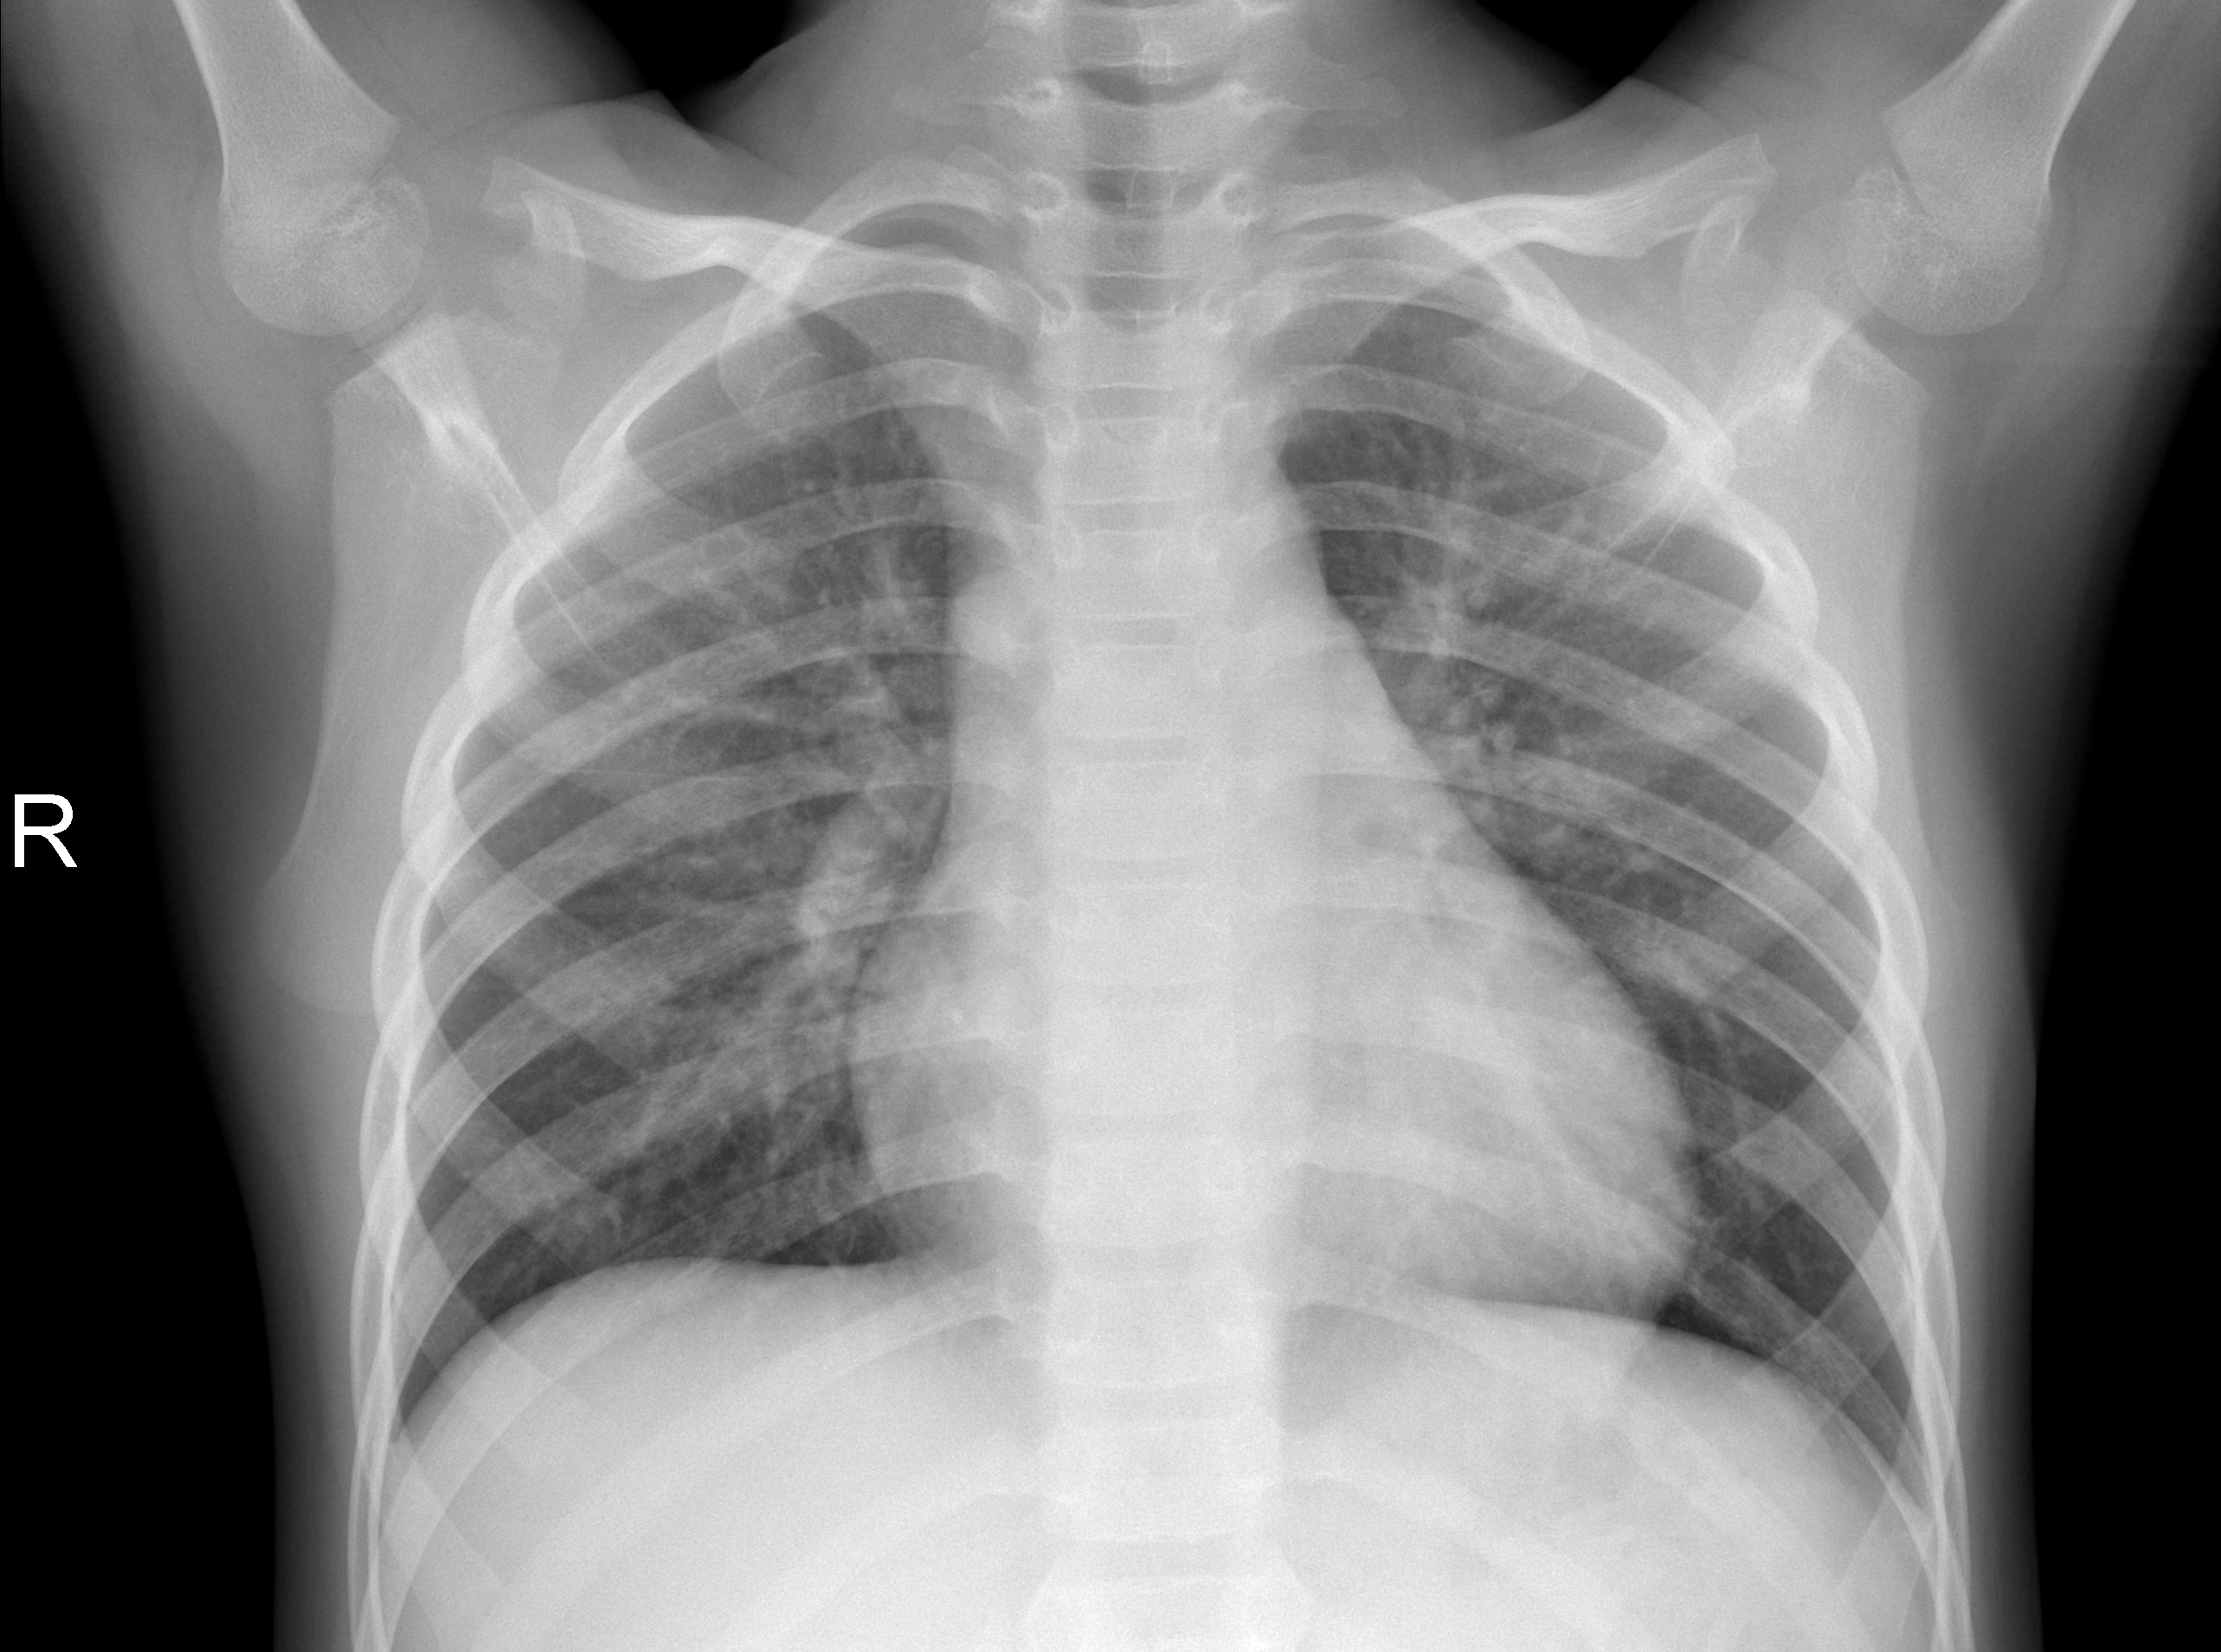
Diagnosis: NORMAL